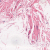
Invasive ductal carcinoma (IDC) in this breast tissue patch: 0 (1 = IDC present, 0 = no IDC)